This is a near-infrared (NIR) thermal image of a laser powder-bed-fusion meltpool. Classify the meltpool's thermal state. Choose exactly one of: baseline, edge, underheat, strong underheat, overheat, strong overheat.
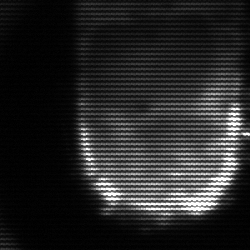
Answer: baseline